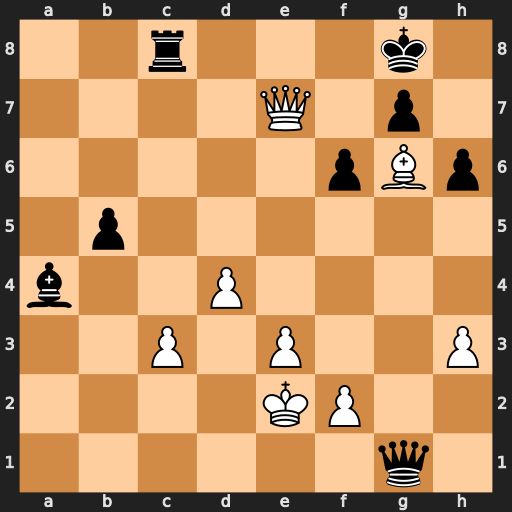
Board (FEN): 2r3k1/4Q1p1/5pBp/1p6/b2P4/2P1P2P/4KP2/6q1
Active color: w
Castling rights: -
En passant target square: -
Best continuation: Qe6+ Kh8 Qxc8#